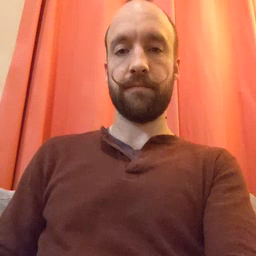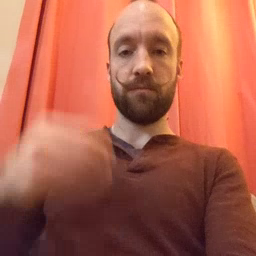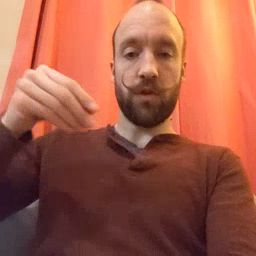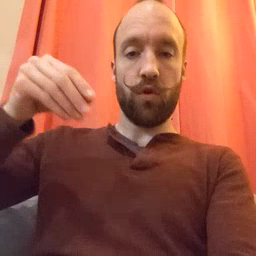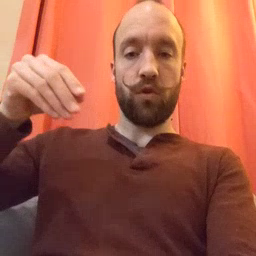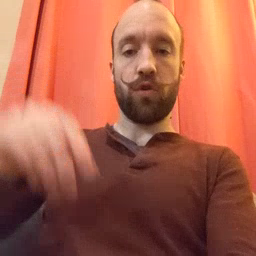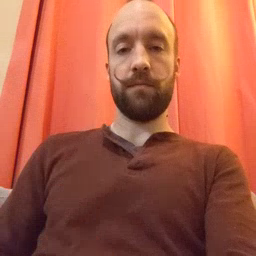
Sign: store